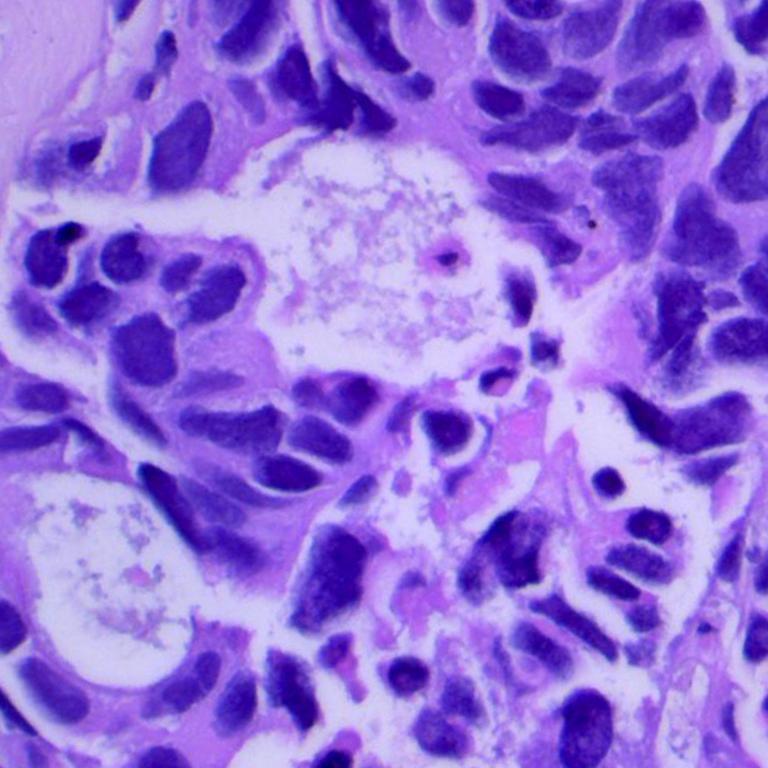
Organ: lung
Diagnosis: adenocarcinomas